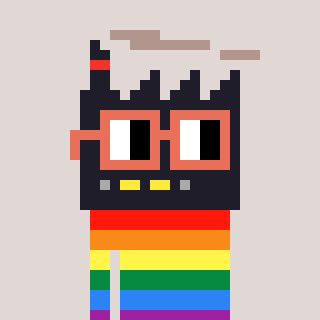
a pixel art character with square orange glasses, a factory-shaped head and a teal-colored body on a warm background